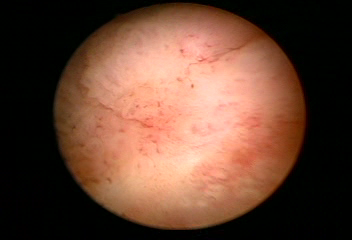
Modality: WLC
Class: Malignant
Subclass: LowGradePapillary
Lesion: L1
Stage: Ta
Morphology: Non-papillary
Bladder cancer association: Yes